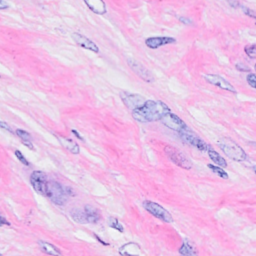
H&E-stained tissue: Breast